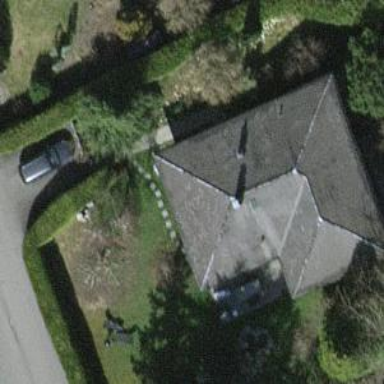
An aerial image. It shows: Building with hipped roof made of tile. The roof orientation is along or across.